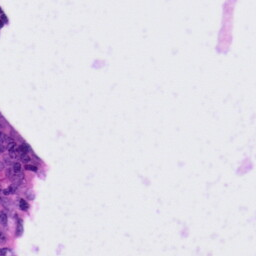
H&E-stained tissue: Tonsil